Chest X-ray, AP view. Patient: 57 years old, sex M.
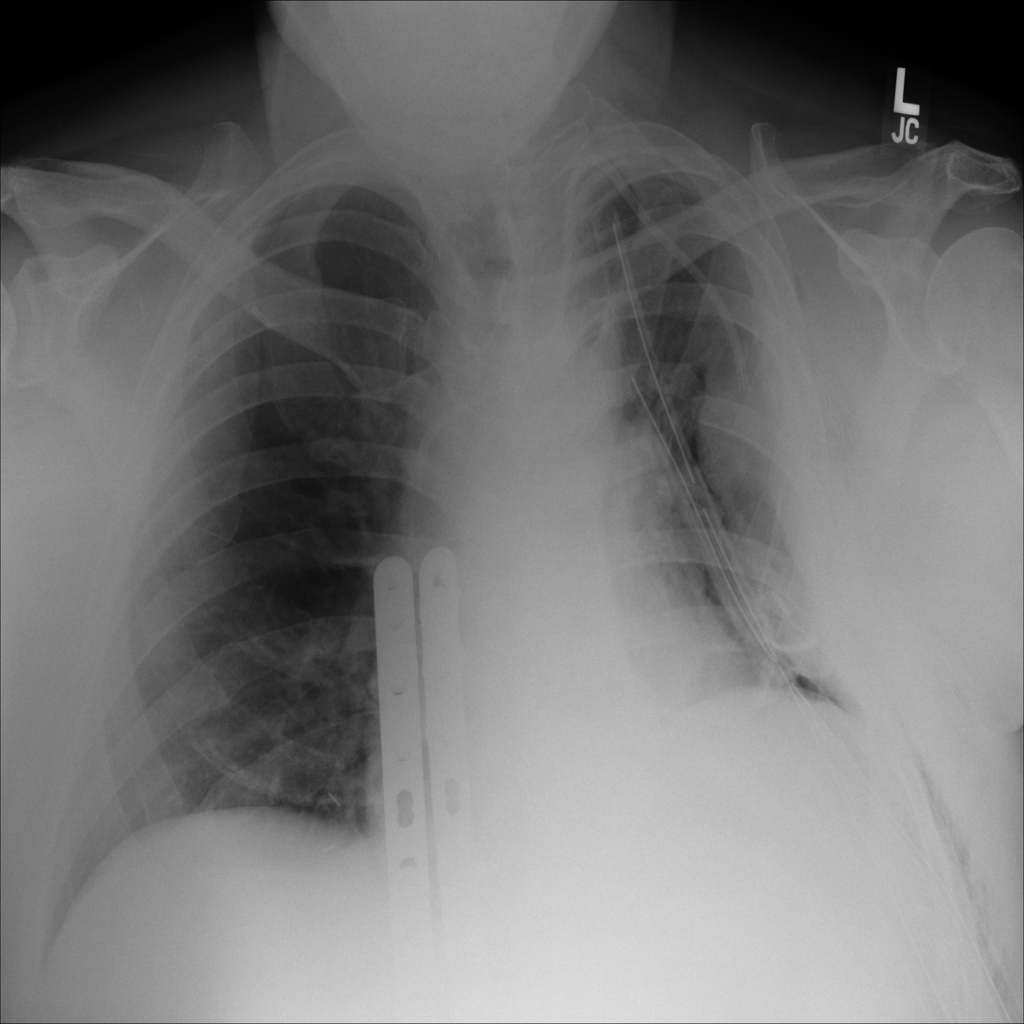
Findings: Pneumothorax